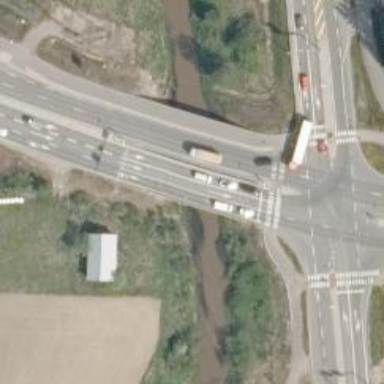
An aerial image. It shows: Bridge with beam structure.